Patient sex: M
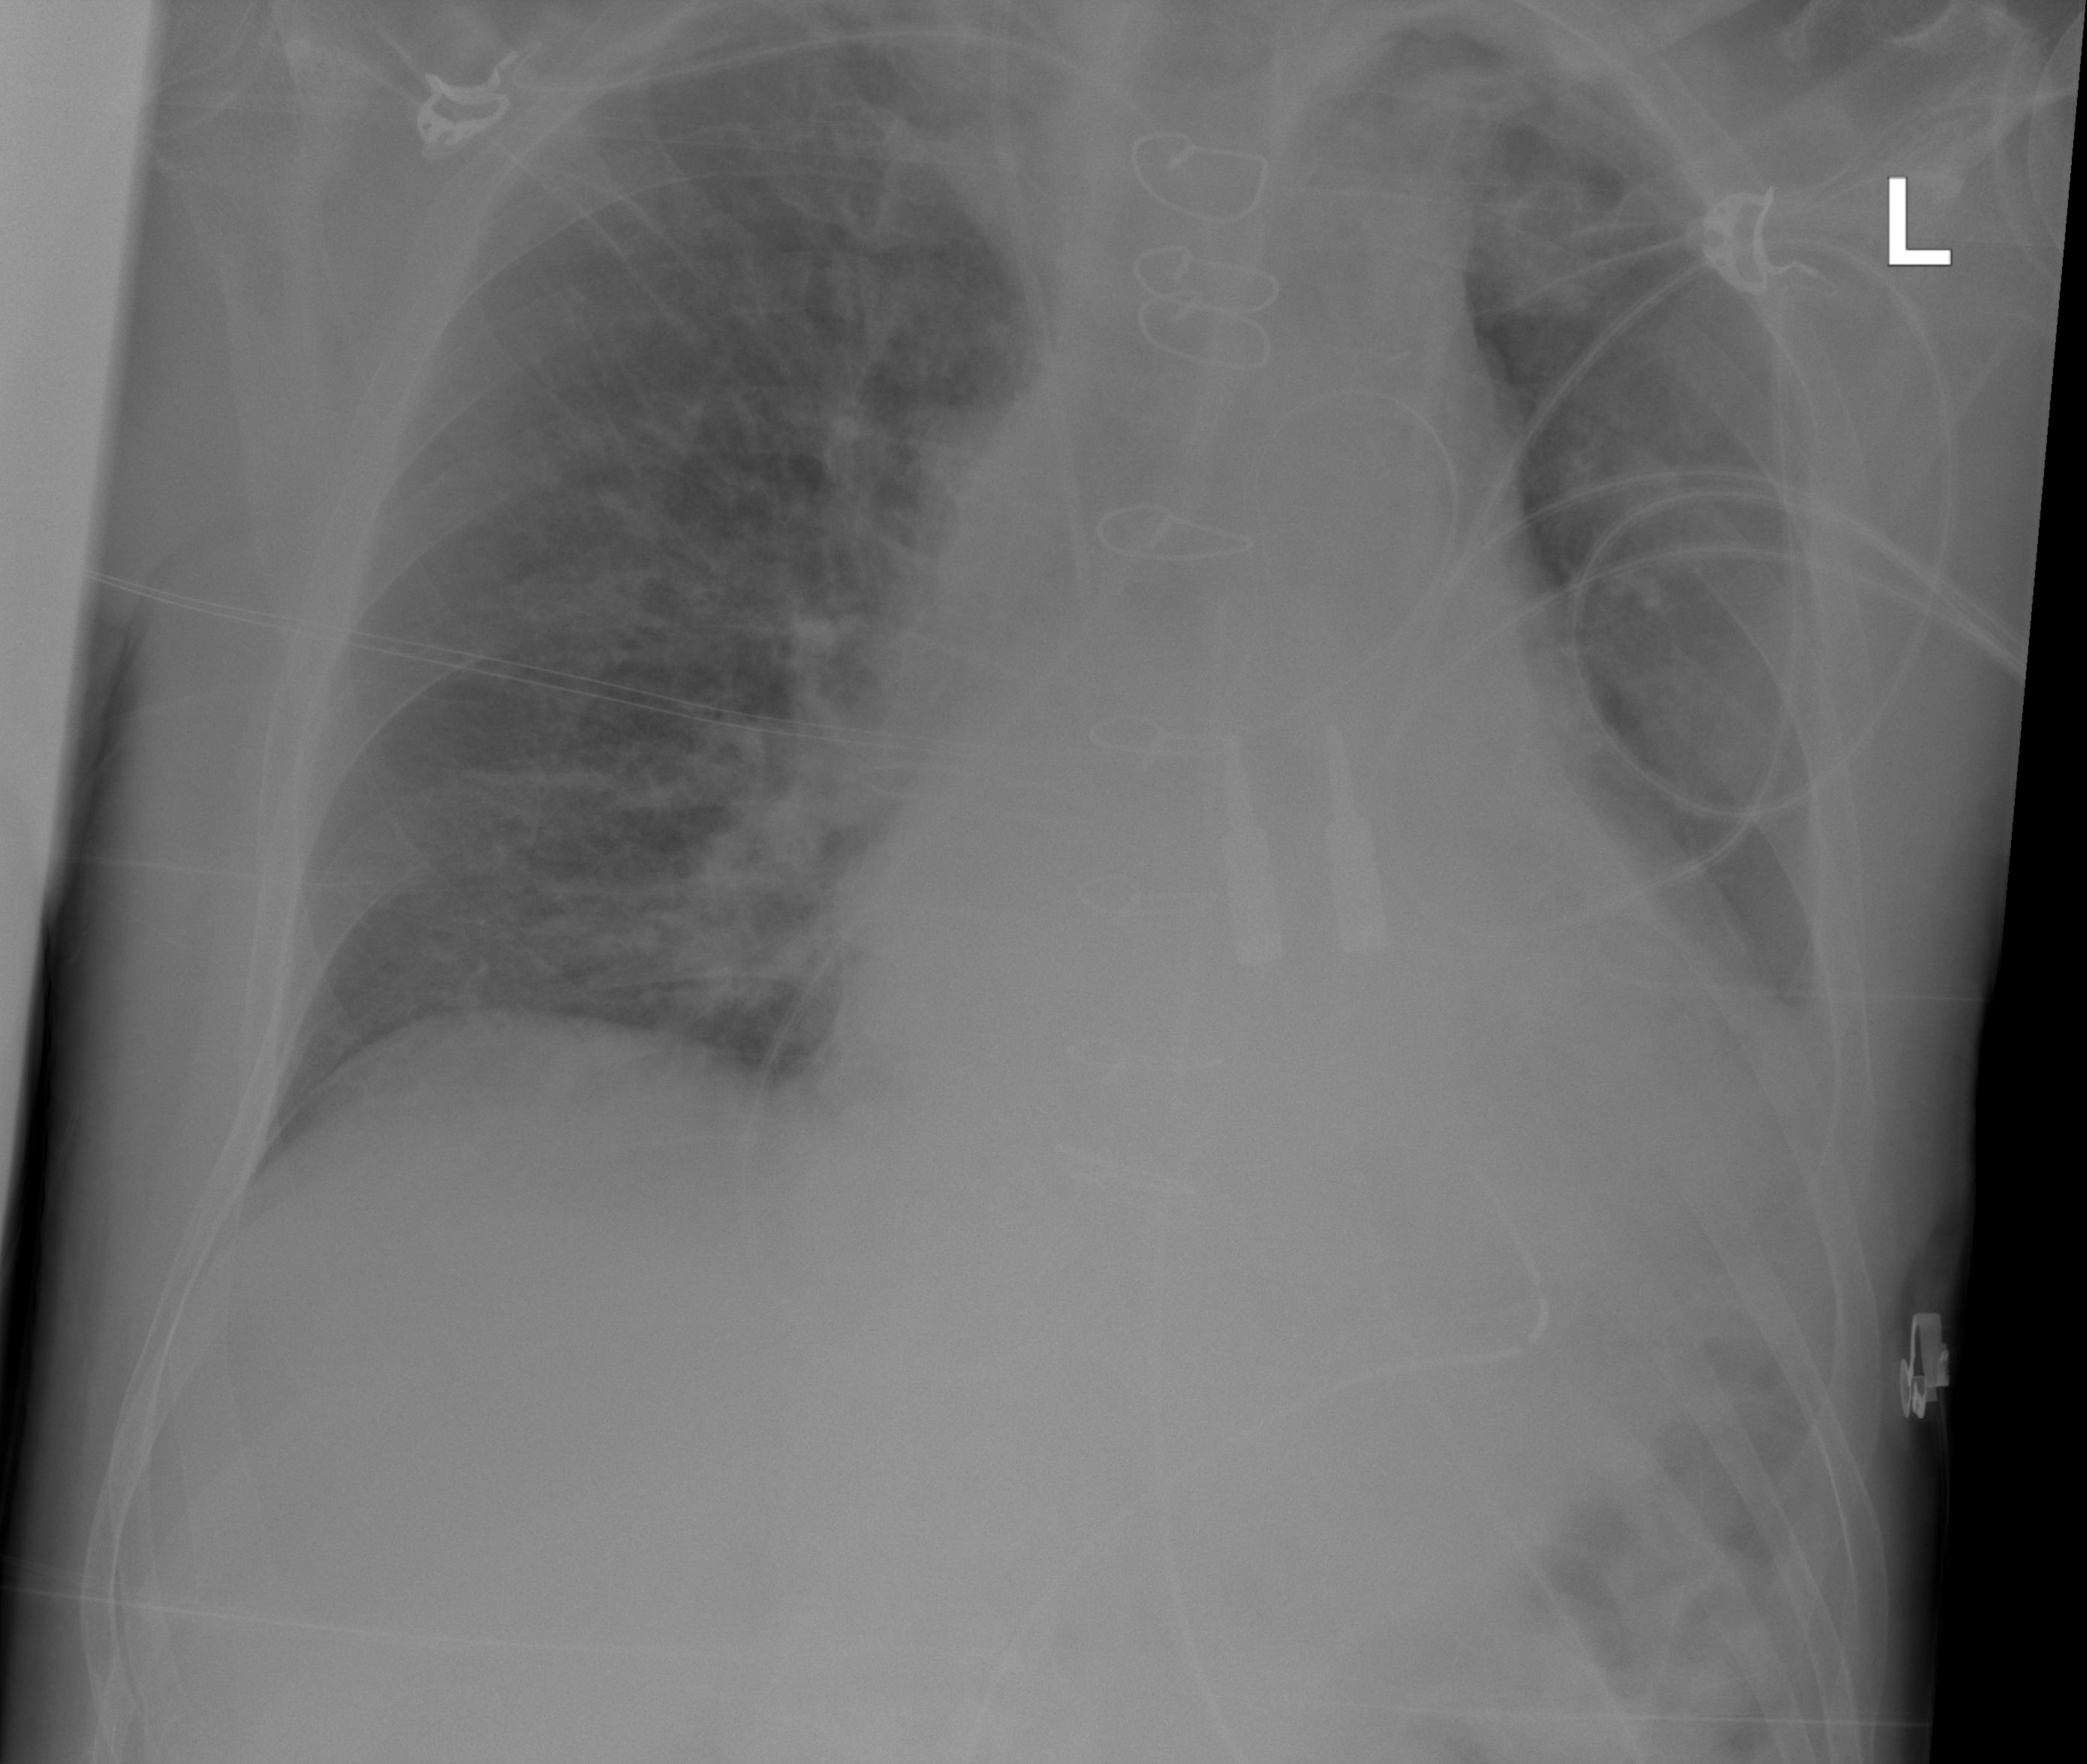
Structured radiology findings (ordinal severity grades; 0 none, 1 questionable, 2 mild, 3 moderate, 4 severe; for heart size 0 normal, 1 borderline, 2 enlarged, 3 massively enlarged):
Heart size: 2
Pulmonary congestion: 0
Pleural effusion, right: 0
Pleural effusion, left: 1
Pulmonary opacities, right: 2
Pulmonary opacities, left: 0
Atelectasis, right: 0
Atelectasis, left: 0